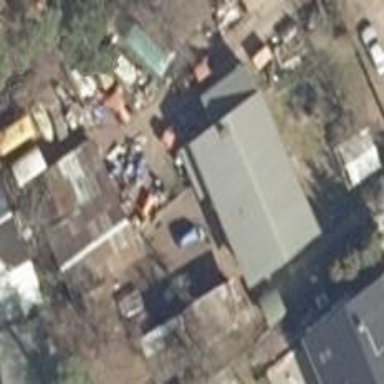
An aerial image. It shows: Detached building.